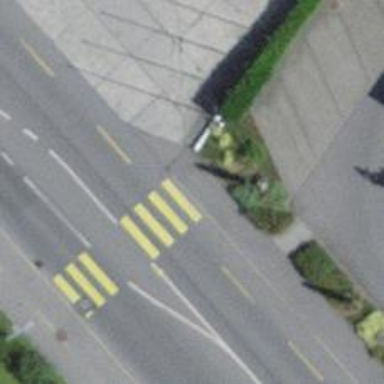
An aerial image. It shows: Kerb barrier.